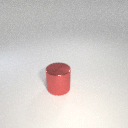
large red metal cylinder